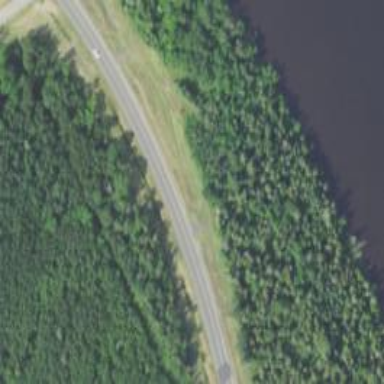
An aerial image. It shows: Trunk highway.